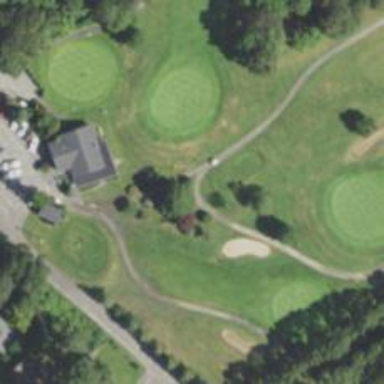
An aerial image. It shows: Path used for both walking and golf.